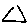
Label: triangle